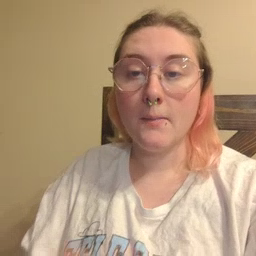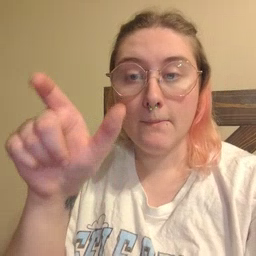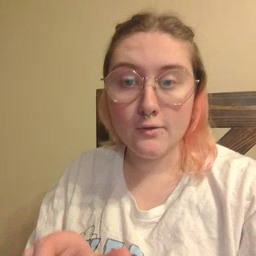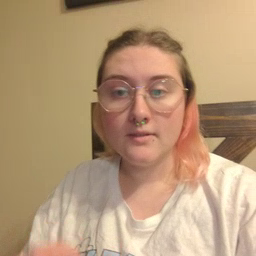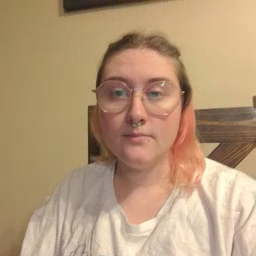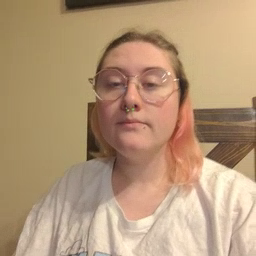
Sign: person